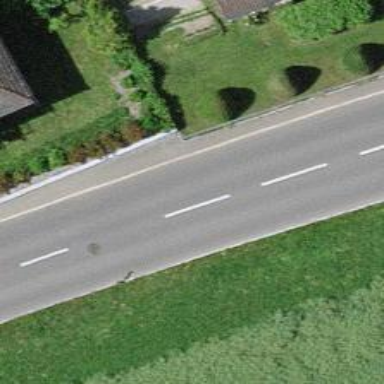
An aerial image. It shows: Secondary road with asphalt surface and sidewalk on the left.